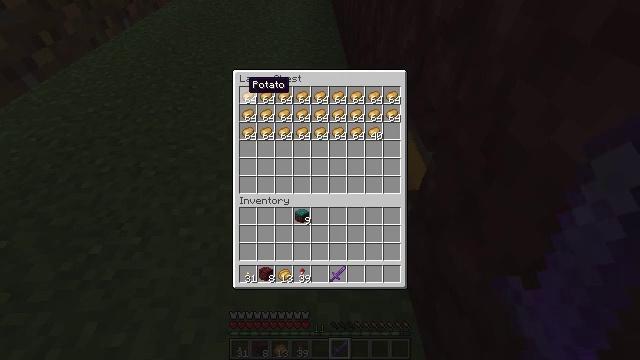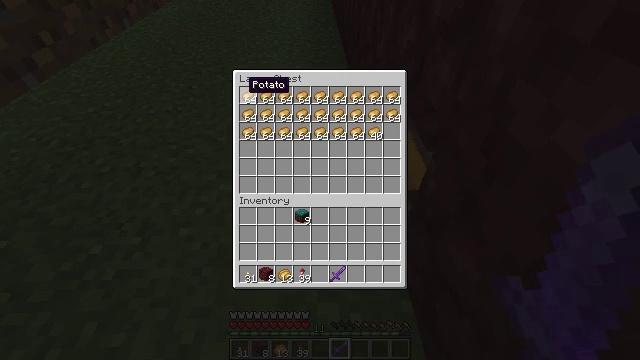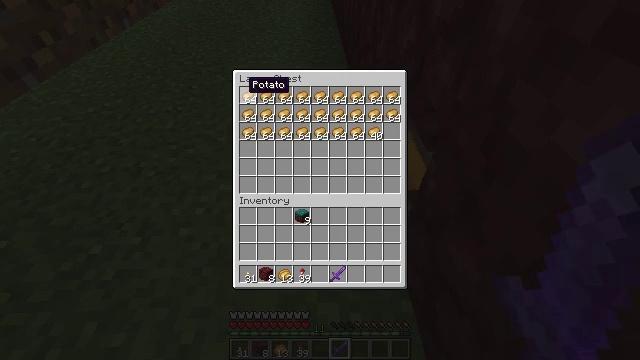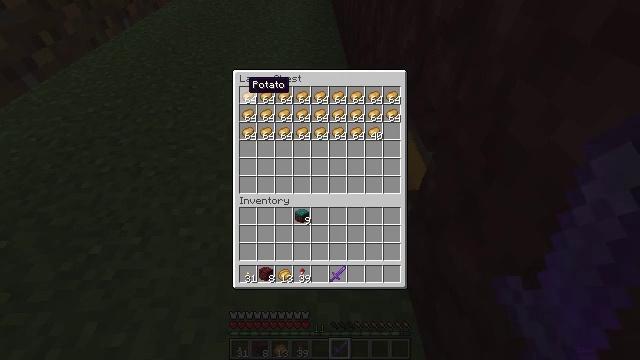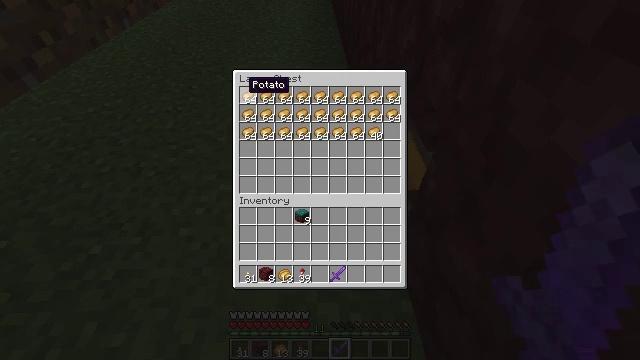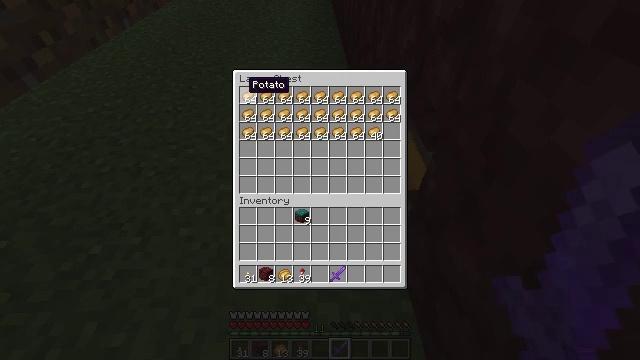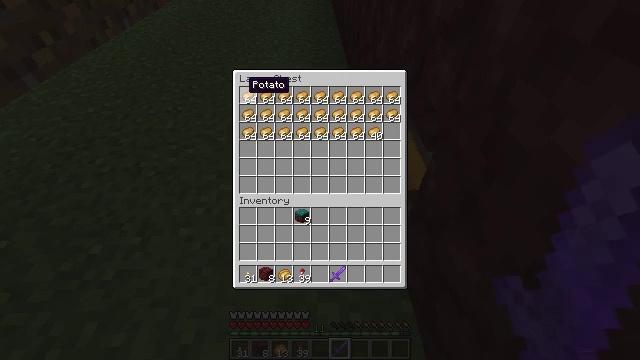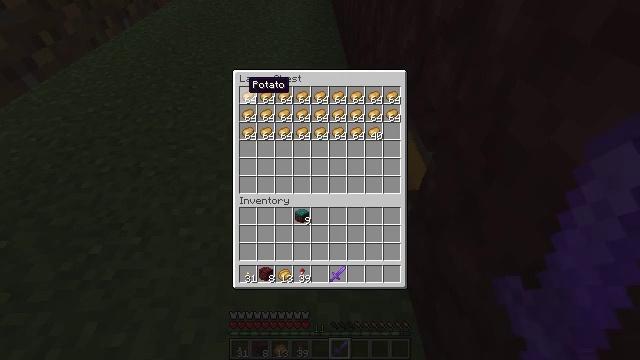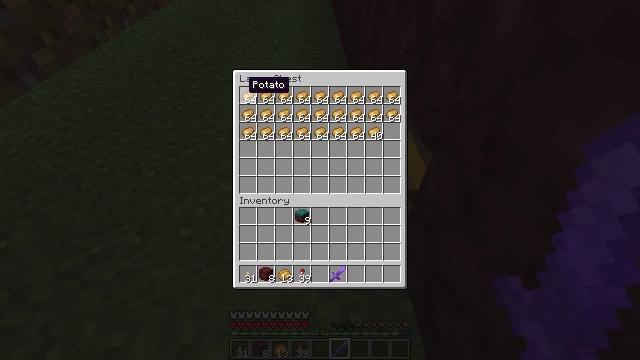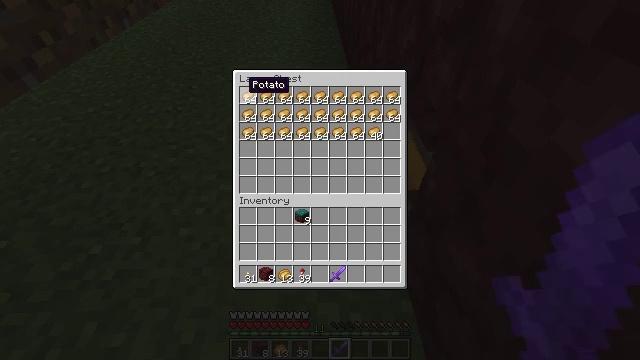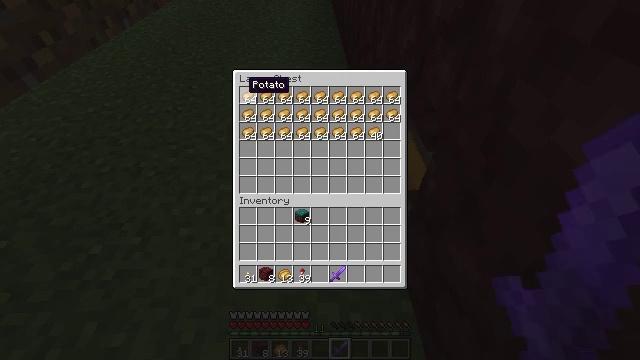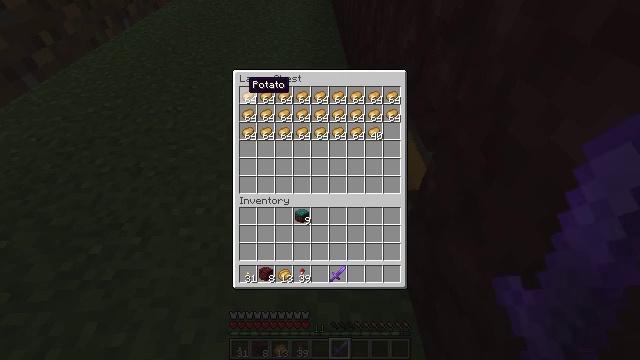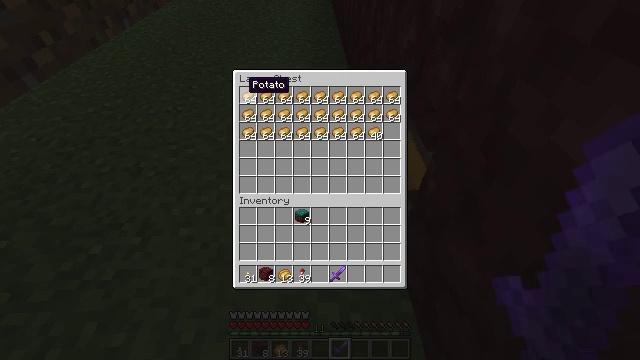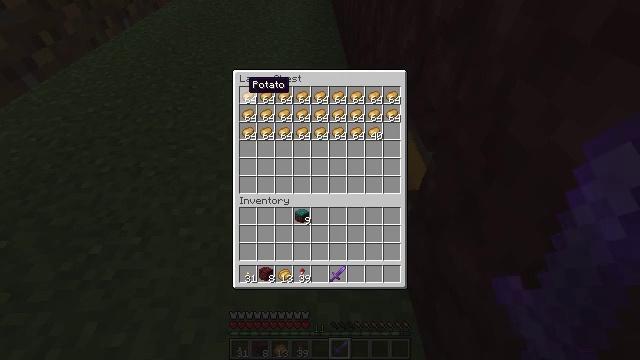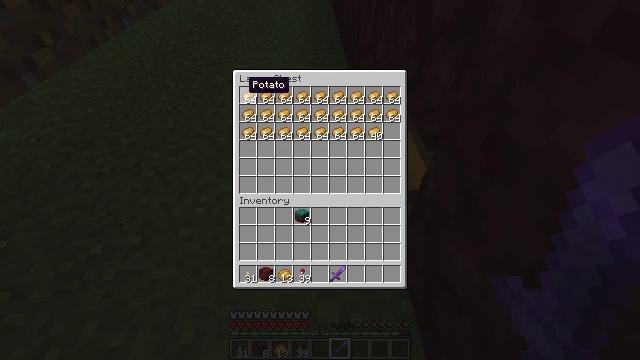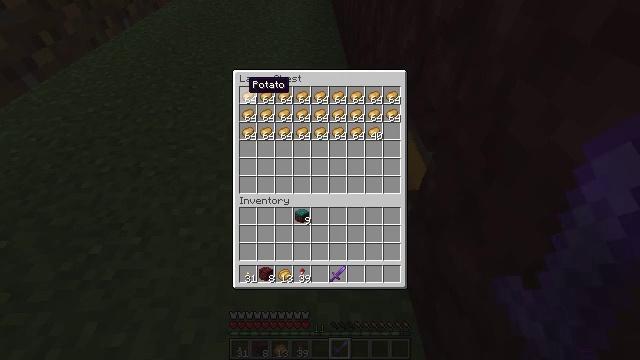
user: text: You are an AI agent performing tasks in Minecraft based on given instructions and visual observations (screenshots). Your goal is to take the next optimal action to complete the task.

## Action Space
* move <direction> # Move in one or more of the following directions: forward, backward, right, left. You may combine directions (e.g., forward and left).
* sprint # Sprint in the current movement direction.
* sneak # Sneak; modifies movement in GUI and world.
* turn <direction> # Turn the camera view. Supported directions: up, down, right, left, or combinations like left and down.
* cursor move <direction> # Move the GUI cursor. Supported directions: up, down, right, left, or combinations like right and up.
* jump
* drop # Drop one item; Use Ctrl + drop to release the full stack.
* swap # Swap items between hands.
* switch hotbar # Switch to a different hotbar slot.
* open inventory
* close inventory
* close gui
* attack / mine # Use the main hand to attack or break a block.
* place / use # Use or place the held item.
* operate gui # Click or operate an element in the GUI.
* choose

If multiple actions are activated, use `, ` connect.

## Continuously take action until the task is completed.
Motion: motion action
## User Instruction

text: craft item air
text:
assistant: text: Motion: no_op
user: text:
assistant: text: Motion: no_op
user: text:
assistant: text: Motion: no_op
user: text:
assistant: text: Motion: no_op
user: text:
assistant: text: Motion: no_op
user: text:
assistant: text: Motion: no_op
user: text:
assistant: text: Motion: no_op
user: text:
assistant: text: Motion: no_op
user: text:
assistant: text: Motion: no_op
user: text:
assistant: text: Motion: no_op
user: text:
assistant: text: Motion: no_op
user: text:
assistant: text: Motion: no_op
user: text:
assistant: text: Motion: no_op
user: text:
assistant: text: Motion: no_op
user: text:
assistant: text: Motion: no_op
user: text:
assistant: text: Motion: no_op
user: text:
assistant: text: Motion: no_op
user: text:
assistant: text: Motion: no_op
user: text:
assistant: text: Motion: no_op
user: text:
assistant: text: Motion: no_op
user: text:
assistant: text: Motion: no_op
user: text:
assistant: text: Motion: no_op
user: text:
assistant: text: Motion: no_op
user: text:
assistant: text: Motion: no_op
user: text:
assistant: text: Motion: no_op
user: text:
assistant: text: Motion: no_op
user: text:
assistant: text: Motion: no_op
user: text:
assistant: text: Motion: no_op
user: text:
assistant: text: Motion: no_op
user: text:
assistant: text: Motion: no_op